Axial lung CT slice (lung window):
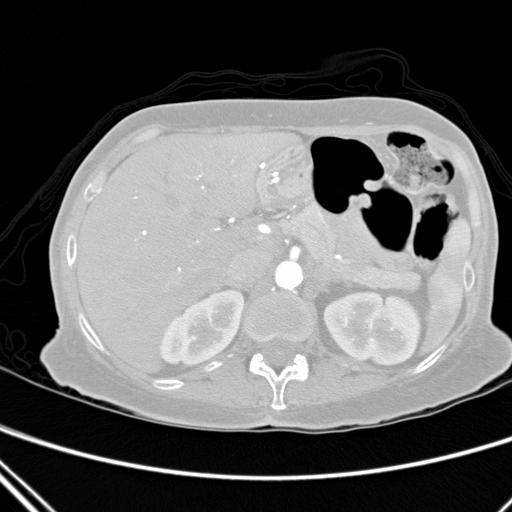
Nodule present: no